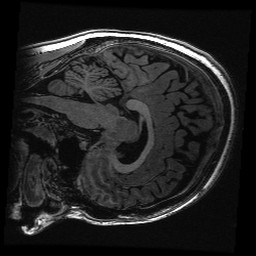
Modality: T1w
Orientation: sagittal
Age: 26
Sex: female
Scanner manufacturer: ge
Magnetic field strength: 3 T
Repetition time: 0.008848 s
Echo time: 0.003544 s